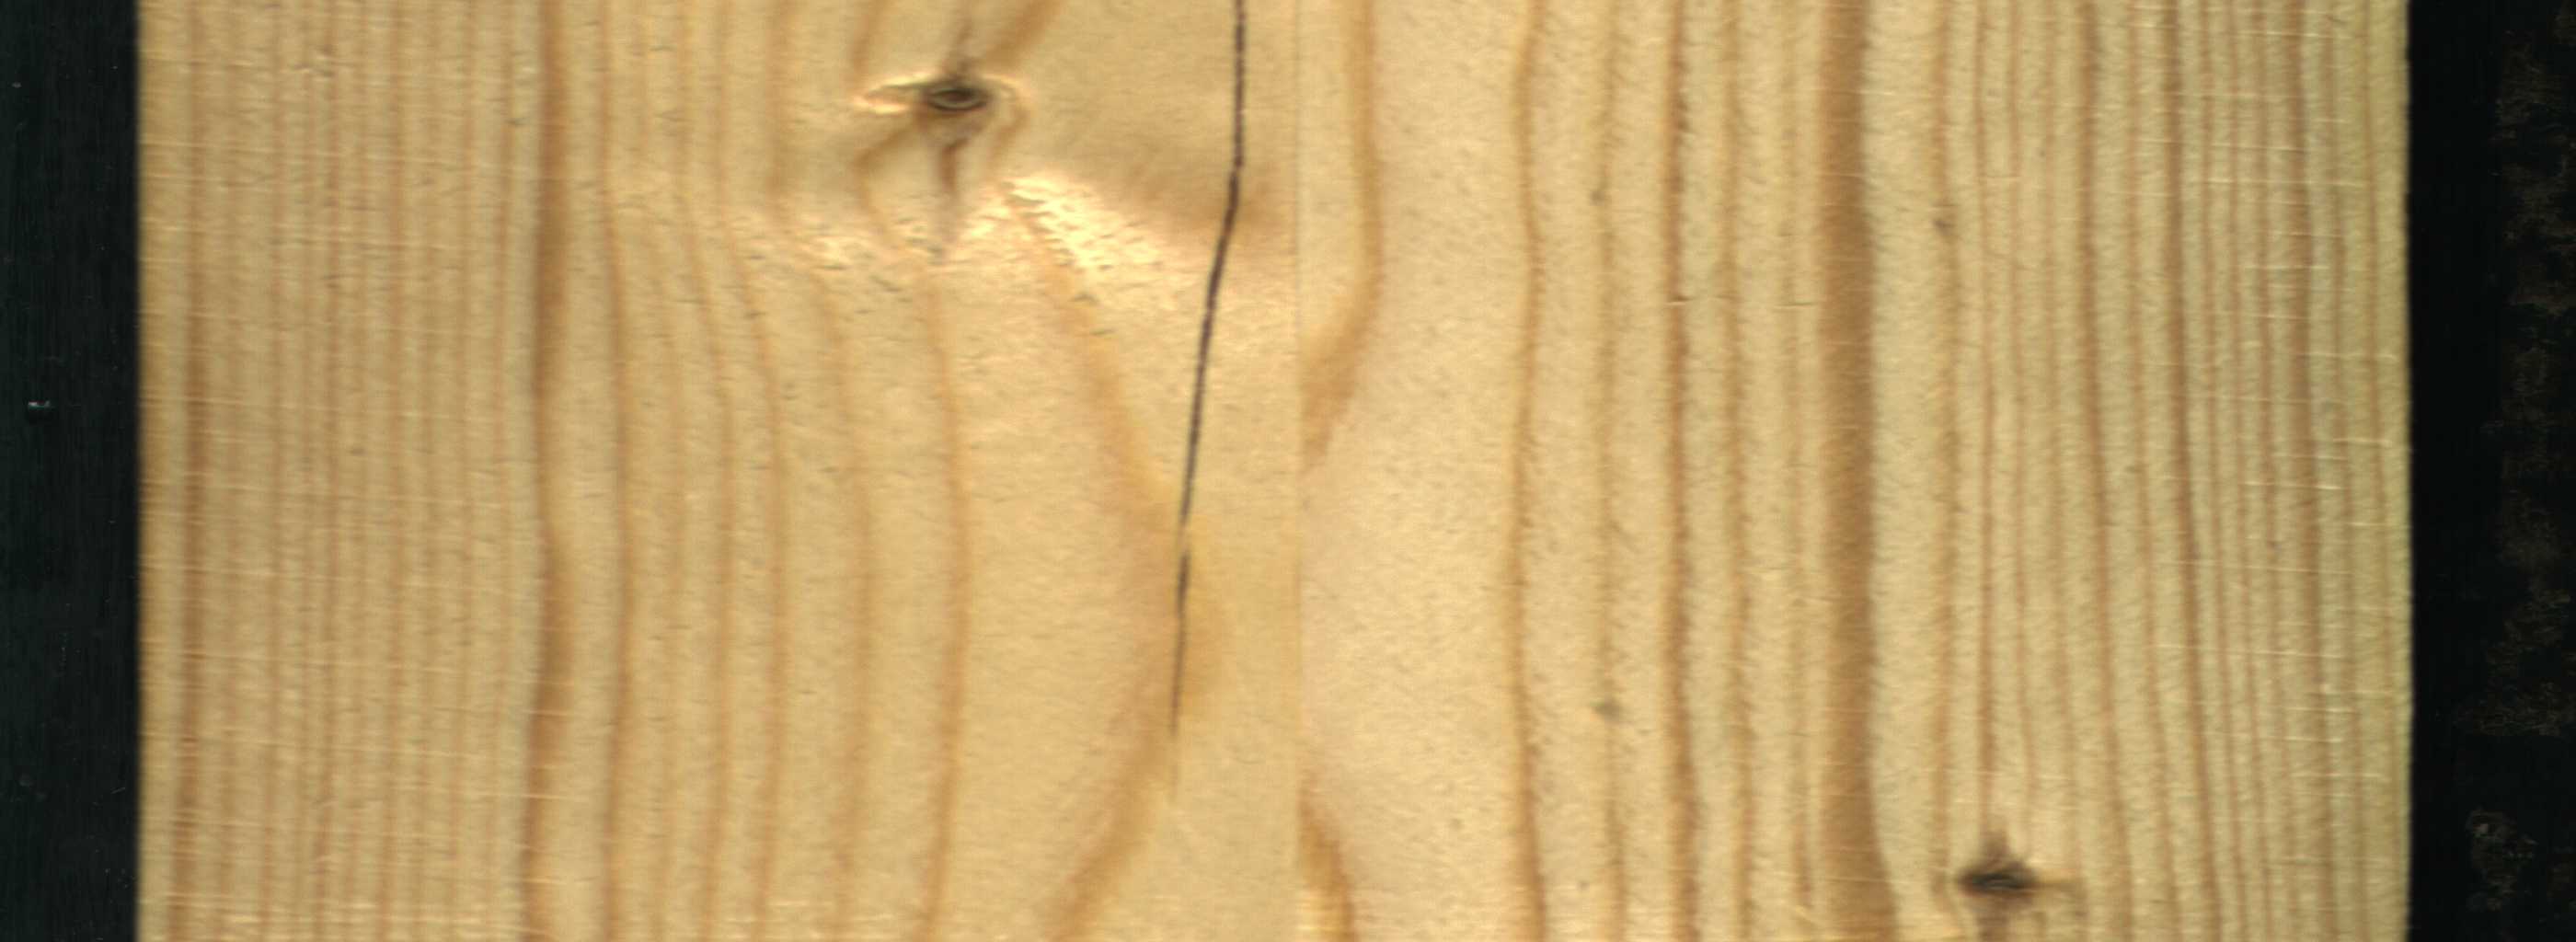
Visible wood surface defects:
Crack
Live_Knot
Live_Knot